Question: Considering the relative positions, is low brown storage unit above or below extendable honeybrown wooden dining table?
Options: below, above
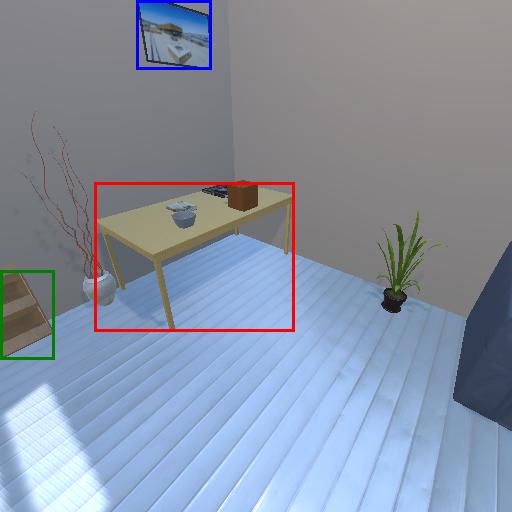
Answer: below